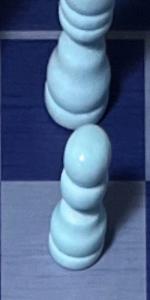
Label: Pawn_White